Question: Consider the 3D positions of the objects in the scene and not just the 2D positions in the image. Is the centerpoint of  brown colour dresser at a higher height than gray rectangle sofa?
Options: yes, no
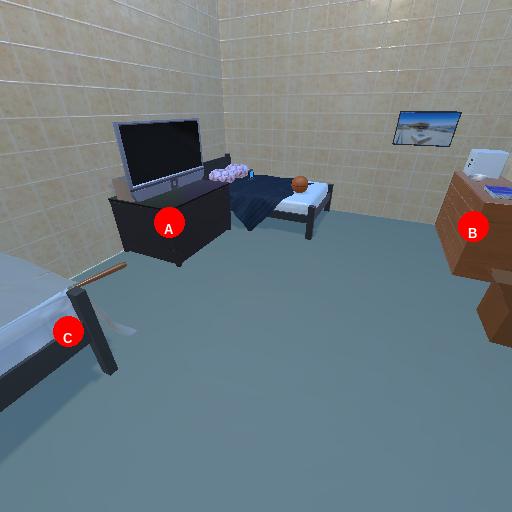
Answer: yes